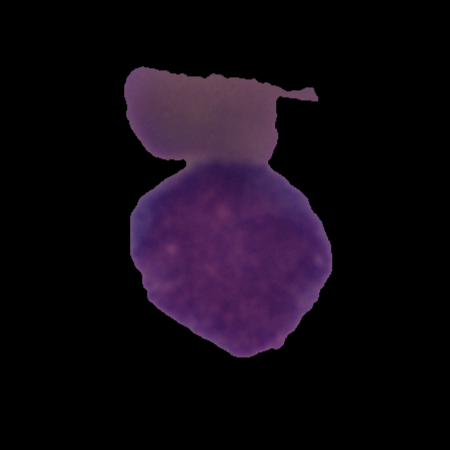
Label: cancer